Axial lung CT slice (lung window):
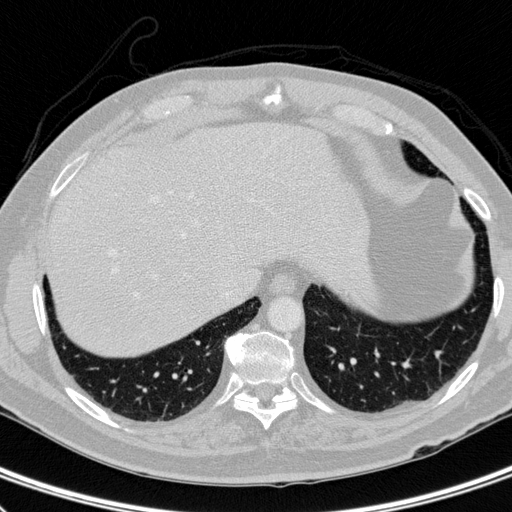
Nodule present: no